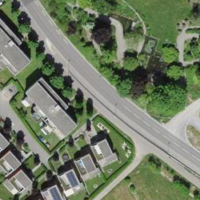
EUNIS habitat code: 24
Species observed at this site:
Anaphalis margaritacea